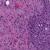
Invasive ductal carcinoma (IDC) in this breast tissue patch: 1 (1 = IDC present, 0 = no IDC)